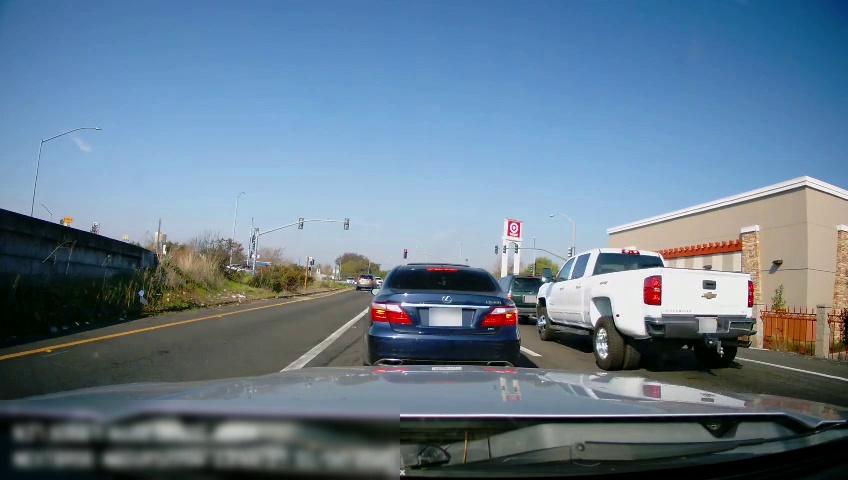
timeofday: Day
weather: Sunny
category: Drivable Space
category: Vehicles | SUV
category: Vehicles | SUV
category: Vehicles | Truck
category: Vehicles | Car
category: Lanes | Alternate Lane
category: Lanes | Current Lane
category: Lanes | Current Lane
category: Lanes | Alternate Lane
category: Traffic | Lights
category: Traffic | Lights
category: Traffic | Lights
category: Traffic | Lights
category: Traffic | Lights
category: Traffic | Lights
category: Traffic | Lights